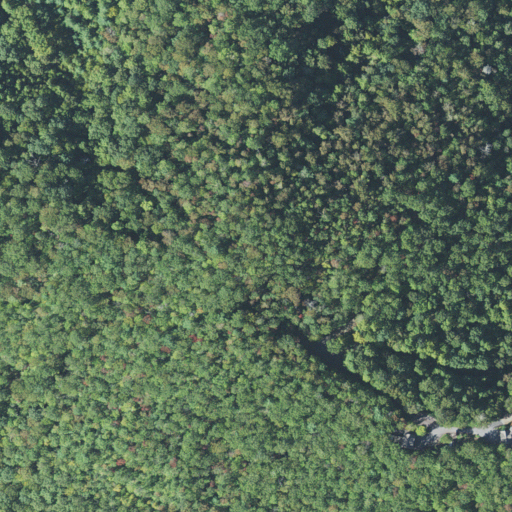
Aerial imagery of mountain in North Carolina named Aiken Mountain containing mixed forest, deciduous forest, and open development